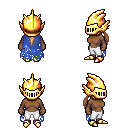
a pixel art fantasy rpg character, female body template, human, dark skin, blue tattered cape, white pants, light blonde ponytail hairstyle, gold helm, gold boots, four views (front, back, left, right), 2x2 character sprite sheet, small pixel art, hard edges, no anti-aliasing